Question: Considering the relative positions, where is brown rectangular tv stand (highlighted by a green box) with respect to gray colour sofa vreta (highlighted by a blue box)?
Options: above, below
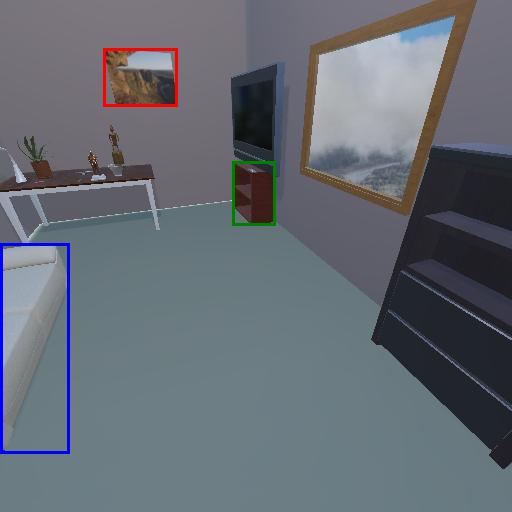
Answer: above